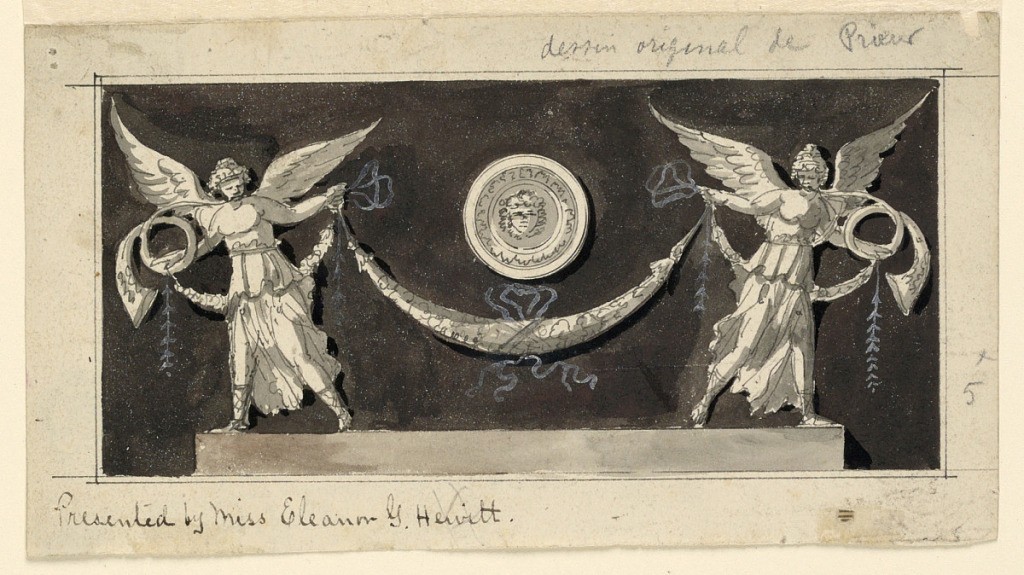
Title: Decorative Panel: Fames Supporting a Swag beneath a Medallion
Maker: Jean-Louis Prieur the Younger, French, 1759 – 1795
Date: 1759–95
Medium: Pen and black ink, brush and gray and brown wash, white gouache on white laid paper
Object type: Drawing
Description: Horizontal composition in which two winged female figures with trumpets/horns hold a swag, each at one end.  Above the swag, at the center of the composition, is a medallion, suspended in the air. It is decorated with a face. The composition is set against a dark background.